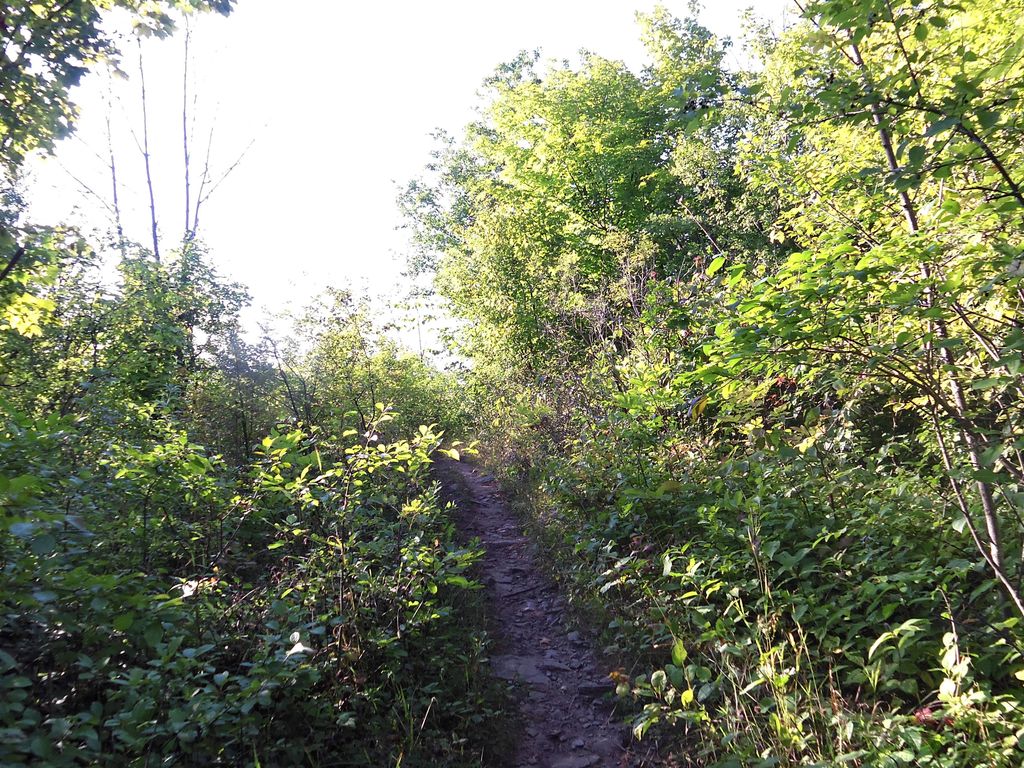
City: ottawa-gatineau